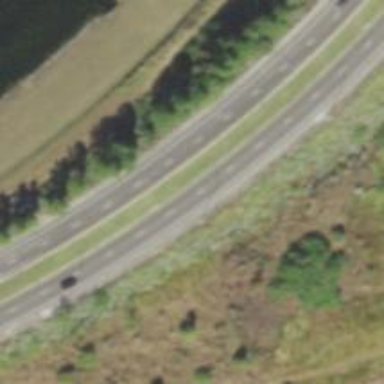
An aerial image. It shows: Primary highway with asphalt surface and embankment.